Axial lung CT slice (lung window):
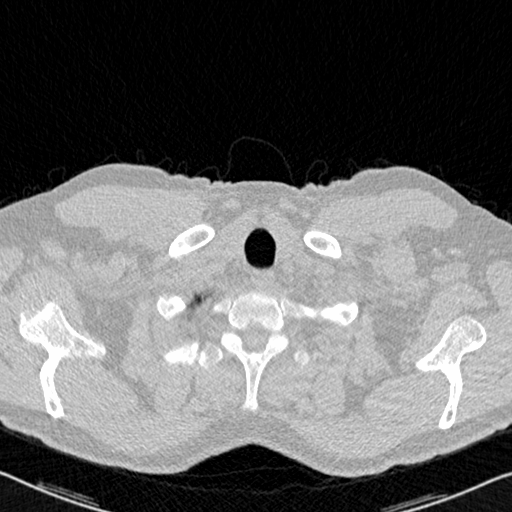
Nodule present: no